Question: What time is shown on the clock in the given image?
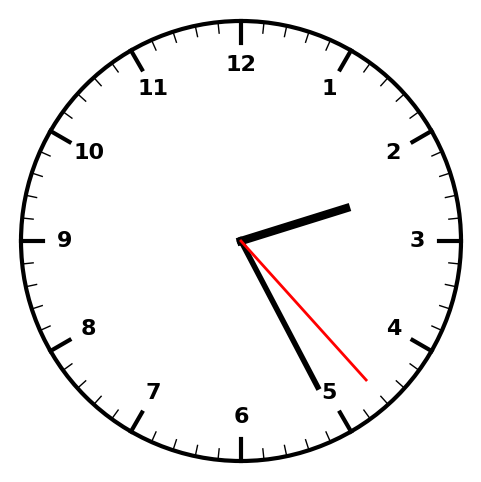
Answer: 02:25:23